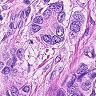
Metastatic tissue present: yes